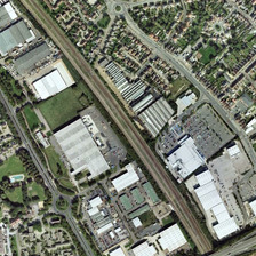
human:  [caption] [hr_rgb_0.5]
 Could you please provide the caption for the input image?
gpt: The road is flanked by vast industrial areas.

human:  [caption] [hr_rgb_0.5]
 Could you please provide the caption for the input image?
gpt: On both sides of the road is a huge industrial area.

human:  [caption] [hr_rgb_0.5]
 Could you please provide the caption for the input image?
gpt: There is a huge industrial zone on both sides of the road.

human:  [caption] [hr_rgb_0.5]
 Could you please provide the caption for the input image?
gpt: on both sides of the road is a huge industrial area.

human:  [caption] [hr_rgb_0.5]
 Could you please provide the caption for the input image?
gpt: There is a huge industrial zone on both sides of the road.